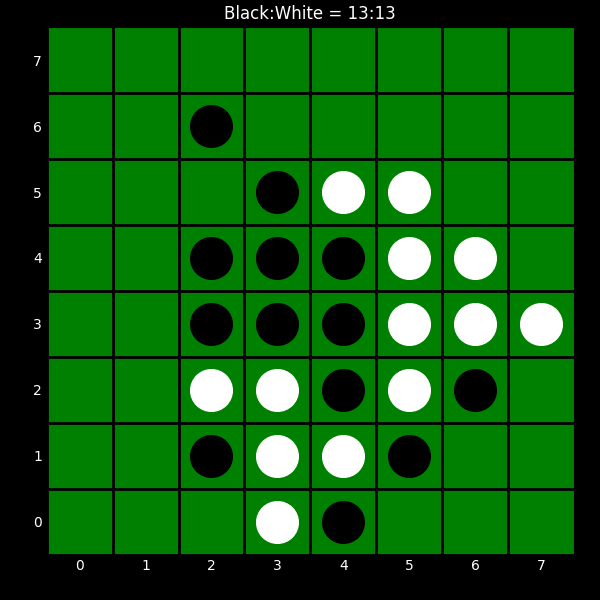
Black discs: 13
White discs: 13